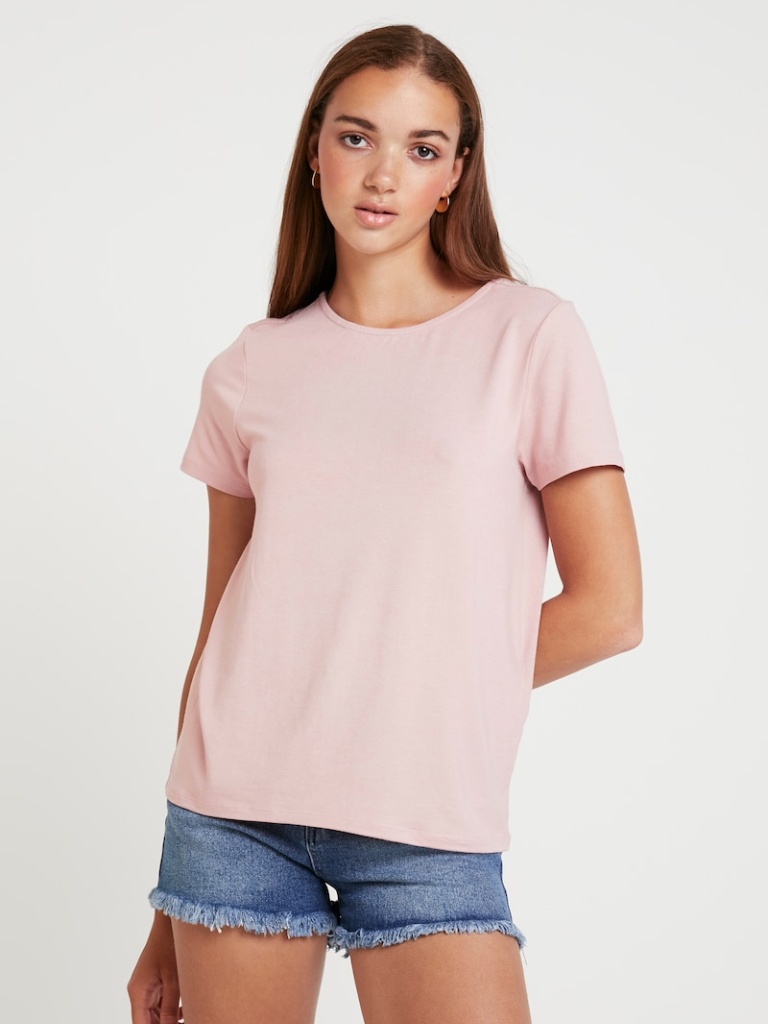
cotton relaxed short sleeve hip length Untucked round t-shirt